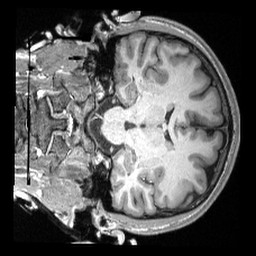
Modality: T1w
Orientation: coronal
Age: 19
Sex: male